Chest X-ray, AP view. Patient: 58 years old, sex M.
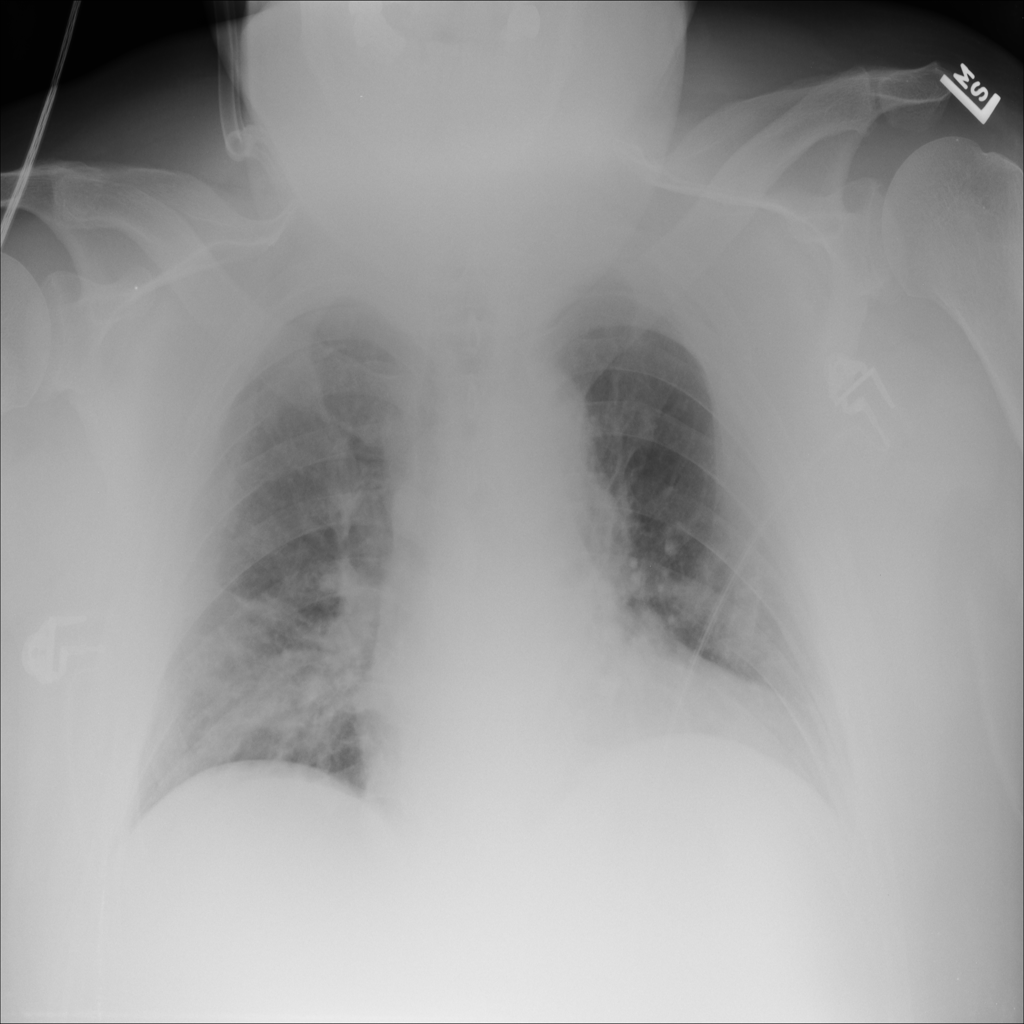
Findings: Nodule, Pneumonia